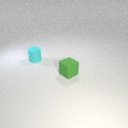
small green rubber cube to the right of small cyan rubber cylinder